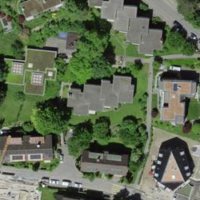
EUNIS habitat code: 54
Species observed at this site:
Garrulus glandarius